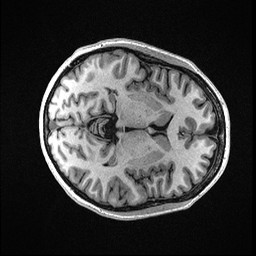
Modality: T1w
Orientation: axial
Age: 44
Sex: female
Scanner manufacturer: ge
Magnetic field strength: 3 T
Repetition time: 0.006952 s
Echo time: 0.00292 s